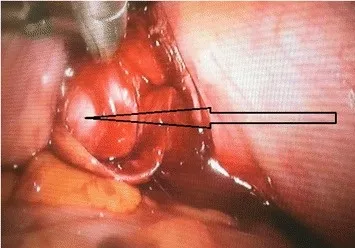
Image intraoperative (laparoscopic): retrovesical cyst.
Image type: medical_photograph (other_medical_photograph)